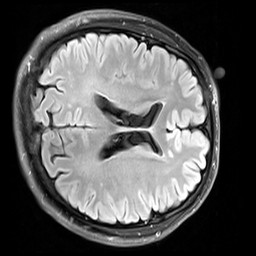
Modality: FLAIR
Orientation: axial
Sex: male
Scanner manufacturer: siemens
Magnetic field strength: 3 T
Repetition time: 10 s
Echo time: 0.09 s